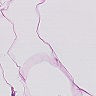
Metastatic tissue present: no